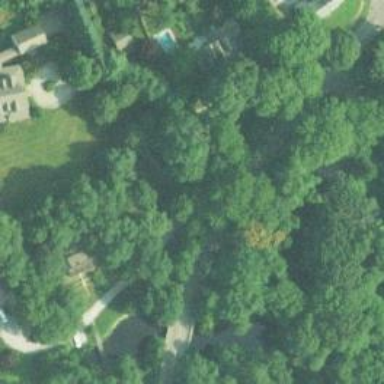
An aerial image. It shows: Residential driveway designated as service road.